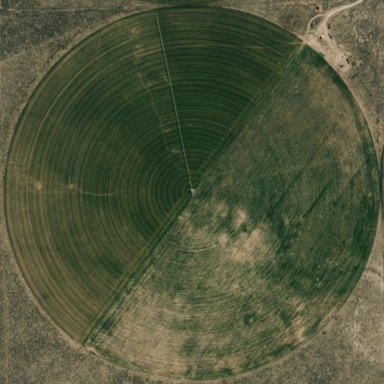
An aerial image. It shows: Farmland with pivot irrigation system.